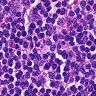
Metastatic tissue present: no